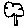
Label: tree